Field crop: maize
Growth stage: 2
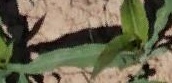
Species: maize